Interaction volume radius: 5 \u00c5
Interaction volume height: 10 \u00c5
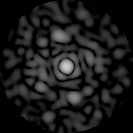
Disorder parameter: 0.8188